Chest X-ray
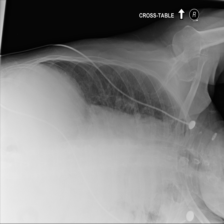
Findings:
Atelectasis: negative
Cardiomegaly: negative
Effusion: positive
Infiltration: negative
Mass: positive
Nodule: negative
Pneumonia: negative
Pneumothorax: negative
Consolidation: negative
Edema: negative
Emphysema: negative
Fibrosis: negative
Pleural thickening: negative
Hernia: negative